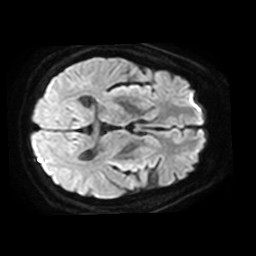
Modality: TRACE
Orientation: axial
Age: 66
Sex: male
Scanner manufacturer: philips
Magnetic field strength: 3 T
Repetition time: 4.09 s
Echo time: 0.06069 s